Question: I have following class in my program, i want this class to be stored in oracle 11c database, i know how to store most of the info but how to store usertype which is of type enum? i have following scheme for data model:

and this is mu user class
'''
public class User {
@Id
protected Identity<User> id;
protected String identifier;
protected UserType type;
protected String password;
public static enum UserType {
CUSTOMER, COURIER;
}
}
'''
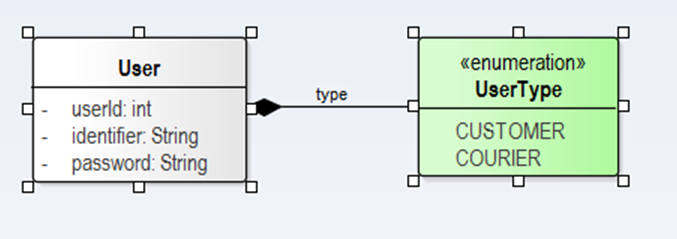
Answer: With only two fixed values, the simplest way is with <URL>:
'''
create table users (
id number primary key,
identifier varchar2(30),
password raw(64),
type varchar2(8) not null check (type in ('CUSTOMER', 'COURIER'))
);
'''
The 'check (type in ('CUSTOMER', 'COURIER'))' is pretty self-explanatory; Oracle checks that the value supplied for that column is one of those two values. Assuming you want it always be set, the 'not null' ensures that it can't be left empty.
'''
insert into users (id, identifier, password, type)
values (1, 'Bob', null, 'CUSTOMER');
1 row inserted.
insert into users (id, identifier, password, type)
values (2, 'Alice', null, null);
ORA-01400: cannot insert NULL into ("SCHEMA"."USERS"."TYPE")
insert into users (id, identifier, password, type)
values (2, 'Alice', null, 'INVALID');
ORA-02290: check constraint (SCHEMA.SYS_C00113048) violated
'''
It would be a bit better to use named constraints:
'''
create table users (
id number,
identifier varchar2(30),
password raw(64),
type varchar2(8) not null,
constraint users_pk primary key (id),
constraint users_type_ck check (type in ('CUSTOMER', 'COURIER'))
);
'''
More generally, particularly with values that can change, you would have a look-up table and a foreign key relationship:
'''
create table user_types (
id number,
description varchar2(8),
constraint user_types_pk primary key (id),
constraint user_types_desc_uk unique (description)
);
create table users (
id number,
identifier varchar2(30),
password raw(64),
type_id number not null,
constraint users_pk primary key (id),
constraint users_type_fk foreign key (type_id) references user_types(id)
);
insert into user_types (id, description) values (1, 'CUSTOMER');
insert into user_types (id, description) values (2, 'COURIER');
insert into users (id, identifier, password, type_id)
values (1, 'Bob', null, 1);
1 row inserted.
insert into users (id, identifier, password, type_id)
values (2, 'Alice', null, null);
ORA-01400: cannot insert NULL into ("SCHEMA"."USERS"."TYPE_ID")
insert into users (id, identifier, password, type_id)
values (2, 'Alice', null, 3);
ORA-02291: integrity constraint (SCHEMA.USERS_TYPE_FK) violated - parent key not found
'''